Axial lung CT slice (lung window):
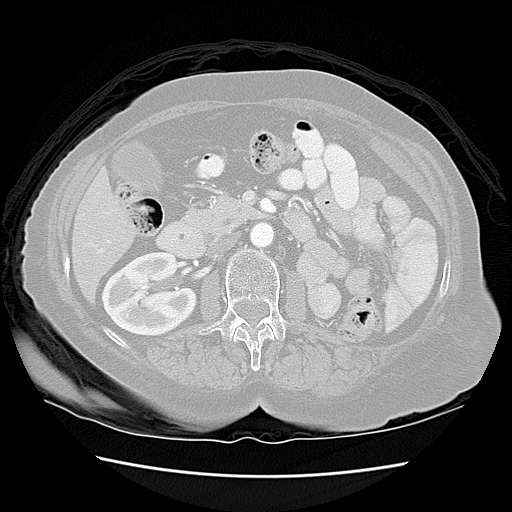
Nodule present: no